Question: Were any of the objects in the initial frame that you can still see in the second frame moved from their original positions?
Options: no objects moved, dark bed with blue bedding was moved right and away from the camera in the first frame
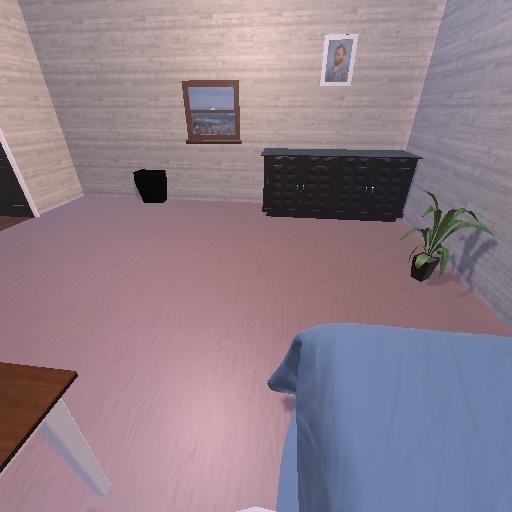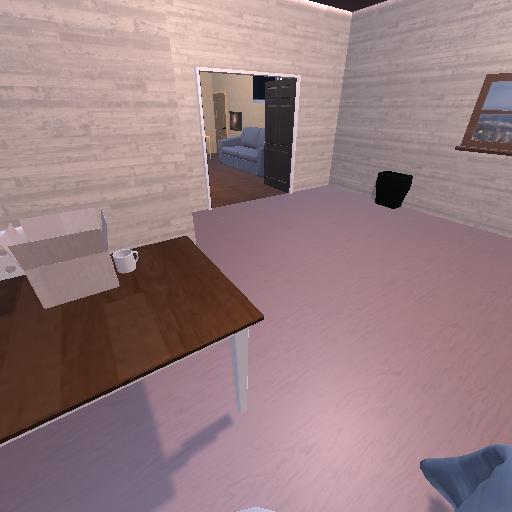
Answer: no objects moved